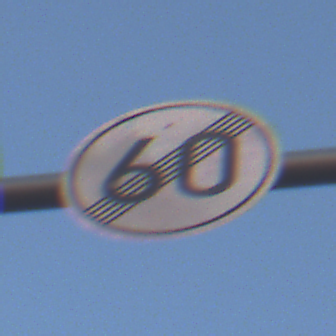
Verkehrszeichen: EndeGeschwindigkeit60
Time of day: SunriseSunset
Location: Outdoor (Urban)
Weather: Clear
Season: NotSpecified
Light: Natural